Question: Today I installed the last version of MacPorts on my laptop, since then (though I cannot be sure that this is the real cause) vim's color schemes don't load anymore. Instead, a strange black-and-white color scheme shows up, in which line numbers and reserved keywords are underlined.

If I try to change color scheme the syntax highlighting changes a bit, but still black and white.
that MacVim, which shares '.vimrc' with text-based vim, display the correct color scheme.
relaxing file permissions on the 'colors' and 'syntax' directories in the vim directory.
Do you have any idea on what could have happened?
Thank you
Tunnuz
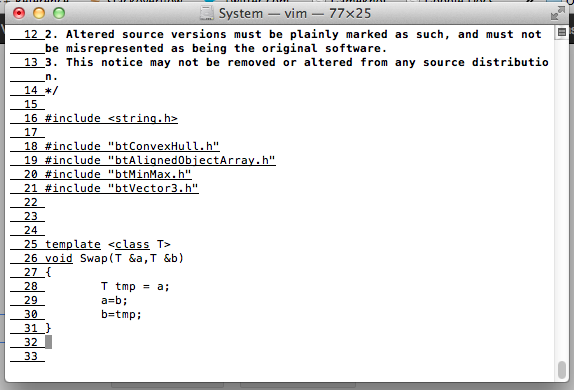
Answer: This sounds like an issue with vim's ability to detect if your terminal supports colors. Take a look at <URL> from the vim documentation, specifically the second bullet point.